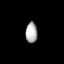
Tissue: lung
Cell type: Others
Senescence score: 0.6167
Nuclear area (px): 241
Mean DAPI intensity: 170.66